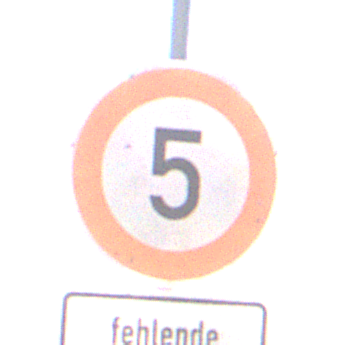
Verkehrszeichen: Geschwindigkeit5
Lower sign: HinweiseAufGefahrenDurchVerbaleAngabe7
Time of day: Midday
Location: Outdoor (Nature)
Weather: Clear
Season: NotSpecified
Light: Natural